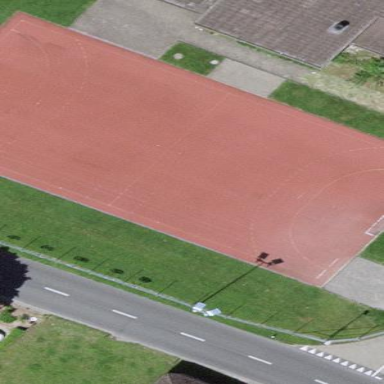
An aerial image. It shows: Pitch for leisure activities.